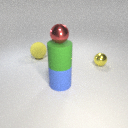
large blue rubber cylinder below large green rubber cylinder